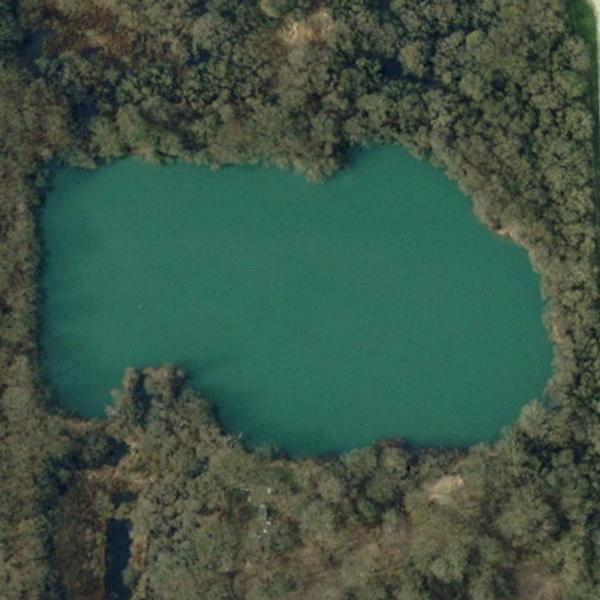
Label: Pond